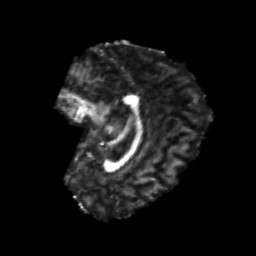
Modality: FA
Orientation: sagittal
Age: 21
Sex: female
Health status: healthy
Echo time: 0.074 s